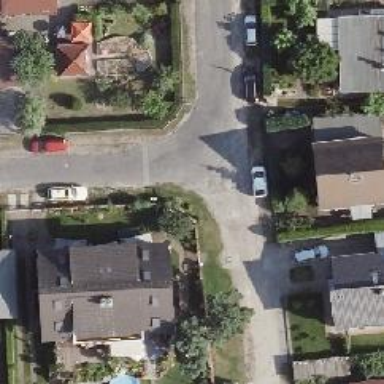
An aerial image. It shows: Residential road with no sidewalk.